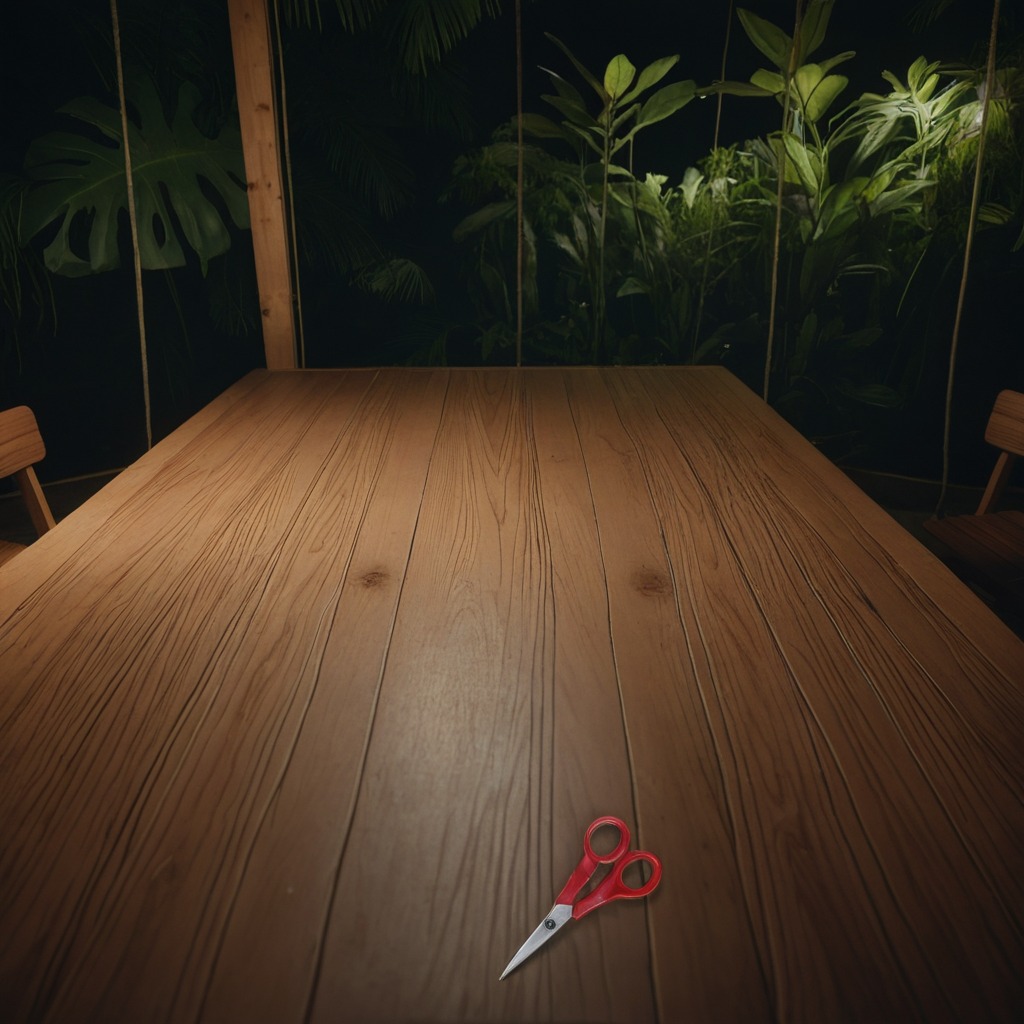
A scissor lying on a wooden table inside a jungle field workshop tent at night